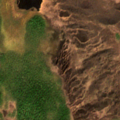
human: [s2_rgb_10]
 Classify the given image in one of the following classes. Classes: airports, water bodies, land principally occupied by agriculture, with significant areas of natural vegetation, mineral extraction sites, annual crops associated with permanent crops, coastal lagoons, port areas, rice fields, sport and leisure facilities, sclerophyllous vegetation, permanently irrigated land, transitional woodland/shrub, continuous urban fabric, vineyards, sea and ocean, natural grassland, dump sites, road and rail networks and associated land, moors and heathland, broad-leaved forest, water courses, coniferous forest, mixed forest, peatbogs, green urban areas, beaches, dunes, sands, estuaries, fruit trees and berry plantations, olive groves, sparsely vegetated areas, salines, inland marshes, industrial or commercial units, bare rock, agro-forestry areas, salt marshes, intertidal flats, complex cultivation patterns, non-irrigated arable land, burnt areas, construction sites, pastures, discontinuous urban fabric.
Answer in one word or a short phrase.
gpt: coniferous forest, transitional woodland/shrub, peatbogs